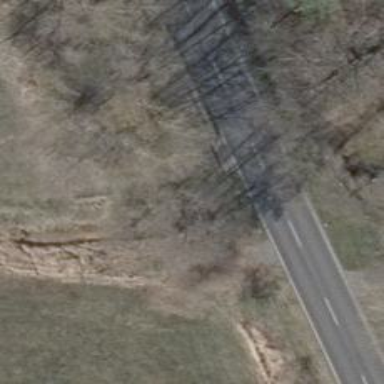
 designed as tunnel for animals to safely pass underneath roads."